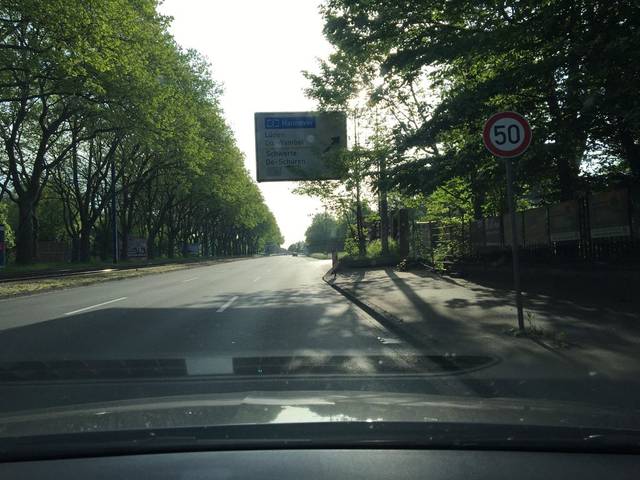
Region: Germany
Coordinates: 51.504, 7.517